Question: This is my table

How can I write query where I want to select number of rows starting from ID=2 (or it could be any other number I enter) but only where IDveterinar=5 or some other number I enter
Somethink like 'SELECT COUNT(*) AS count FROM mytable...'
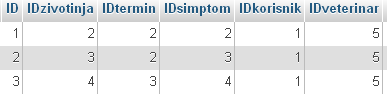
Answer: If you want to select the number of row starting from ID 2 (included) this is the query:
'''
SELECT COUNT(*) AS count
FROM myTable
WHERE ID >= 2 AND IDveterinar = 5;
'''
If you want to select the number of row starting from ID 2 (excluded) this is the query:
'''
SELECT COUNT(*) AS count
FROM myTable
WHERE ID > 2 AND IDveterinar = 5;
'''